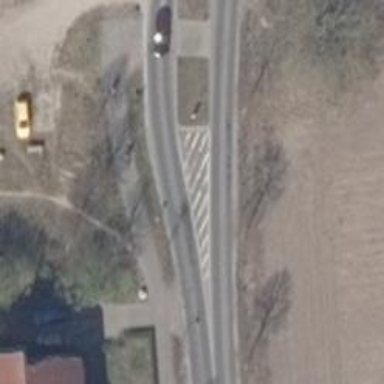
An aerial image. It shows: Tertiary road with asphalt surface.